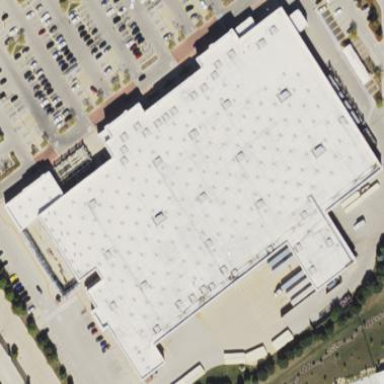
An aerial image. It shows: Retail building.